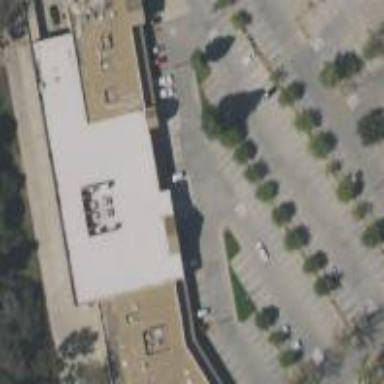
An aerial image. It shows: Retail building.